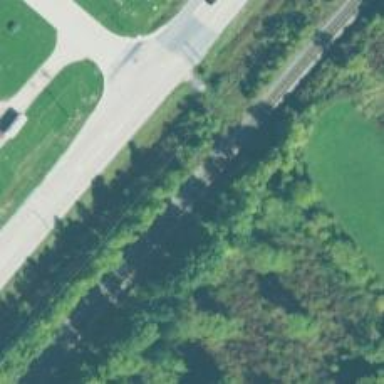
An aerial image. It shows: Railway track.